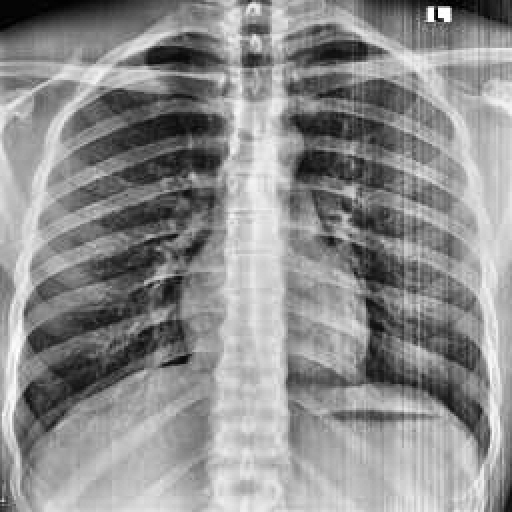
Finding: NORMAL